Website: bh-photo
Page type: account-dashboard
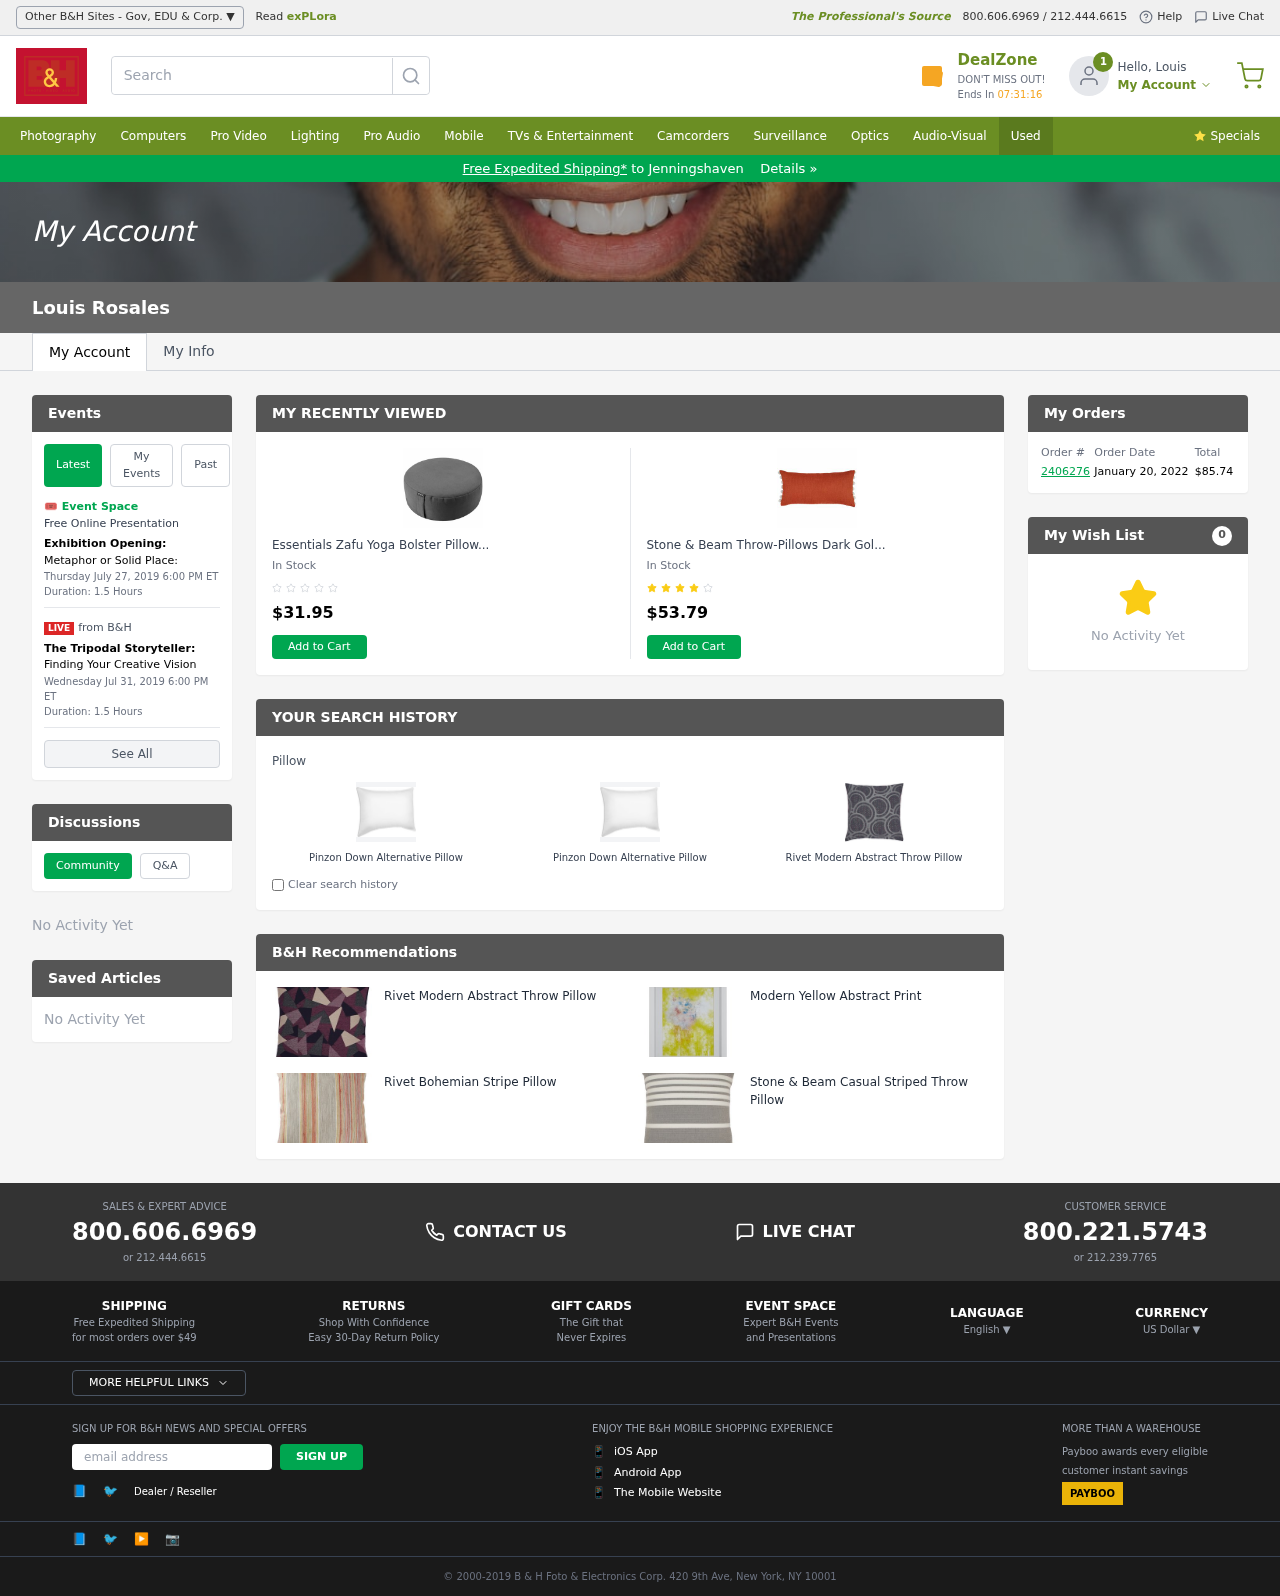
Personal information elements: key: PII_CITY
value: Jenningshaven
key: PII_EMAIL
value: louis.rosales@hotmail.com
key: PII_FIRSTNAME
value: Louis
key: PII_FULLNAME
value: Louis Rosales
Product elements: key: PRODUCT1_NAME
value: Essentials Zafu Yoga Bolster Pillow (Grey)
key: PRODUCT1_PRICE
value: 31.95
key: PRODUCT2_NAME
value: Stone & Beam Throw-Pillows Dark Gold York
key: PRODUCT2_PRICE
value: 53.79
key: PRODUCT3_ITEM_CATEGORY
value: Pillow
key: PRODUCT3_NAME
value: Pinzon Down Alternative Pillow
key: PRODUCT4_NAME
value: Pinzon Down Alternative Pillow
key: PRODUCT5_NAME
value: Rivet Modern Abstract Throw Pillow
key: PRODUCT6_NAME
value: Rivet Modern Abstract Throw Pillow
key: PRODUCT7_NAME
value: Modern Yellow Abstract Print
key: PRODUCT8_NAME
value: Rivet Bohemian Stripe Pillow
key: PRODUCT9_NAME
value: Stone & Beam Casual Striped Throw Pillow
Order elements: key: ORDER_ID
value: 2406276
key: ORDER_DATE
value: January 20, 2022
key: ORDER_TOTAL
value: $85.74
Other elements: key: WISHLIST_COUNT
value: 0